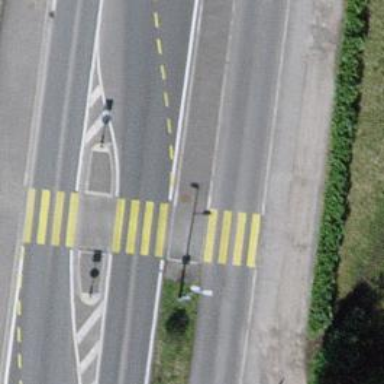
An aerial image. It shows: Marked road crossing.